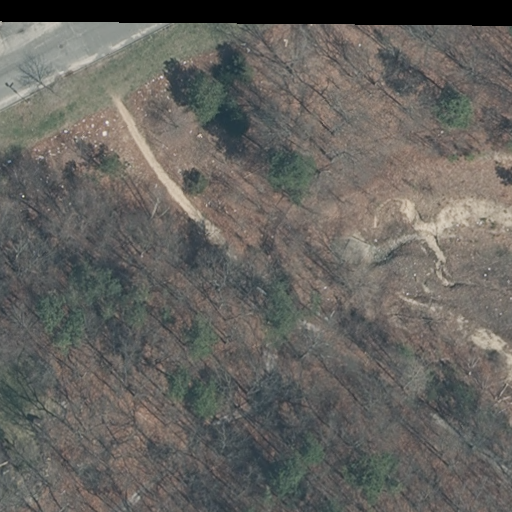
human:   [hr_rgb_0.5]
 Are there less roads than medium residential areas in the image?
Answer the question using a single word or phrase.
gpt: no

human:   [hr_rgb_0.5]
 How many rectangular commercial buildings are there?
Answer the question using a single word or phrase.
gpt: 0

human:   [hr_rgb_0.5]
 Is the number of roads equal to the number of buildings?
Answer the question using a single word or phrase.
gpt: no

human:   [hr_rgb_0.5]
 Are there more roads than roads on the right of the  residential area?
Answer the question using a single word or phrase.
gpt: yes

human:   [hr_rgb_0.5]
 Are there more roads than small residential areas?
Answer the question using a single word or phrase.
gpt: yes

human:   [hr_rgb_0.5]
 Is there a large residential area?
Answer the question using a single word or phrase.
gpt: yes

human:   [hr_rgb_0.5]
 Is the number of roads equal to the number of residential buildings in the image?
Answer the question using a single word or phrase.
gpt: no

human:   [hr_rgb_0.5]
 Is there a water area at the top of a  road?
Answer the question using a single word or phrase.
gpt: no

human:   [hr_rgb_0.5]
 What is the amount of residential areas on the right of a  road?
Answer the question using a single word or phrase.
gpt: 1

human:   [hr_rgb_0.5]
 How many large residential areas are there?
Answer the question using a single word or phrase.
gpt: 1

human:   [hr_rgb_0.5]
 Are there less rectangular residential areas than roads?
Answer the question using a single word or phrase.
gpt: yes

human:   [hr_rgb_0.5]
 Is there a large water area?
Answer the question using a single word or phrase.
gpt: no

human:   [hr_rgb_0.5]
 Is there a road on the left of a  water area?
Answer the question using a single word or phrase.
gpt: no

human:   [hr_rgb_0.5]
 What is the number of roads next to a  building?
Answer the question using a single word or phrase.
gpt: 0

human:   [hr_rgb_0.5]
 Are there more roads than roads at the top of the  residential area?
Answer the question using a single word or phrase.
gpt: no

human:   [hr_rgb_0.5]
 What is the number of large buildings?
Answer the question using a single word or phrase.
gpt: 0

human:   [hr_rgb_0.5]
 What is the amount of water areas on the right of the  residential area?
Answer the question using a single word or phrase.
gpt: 0

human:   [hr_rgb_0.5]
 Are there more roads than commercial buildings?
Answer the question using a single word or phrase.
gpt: yes

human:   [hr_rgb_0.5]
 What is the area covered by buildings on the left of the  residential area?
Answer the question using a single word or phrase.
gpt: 0m2

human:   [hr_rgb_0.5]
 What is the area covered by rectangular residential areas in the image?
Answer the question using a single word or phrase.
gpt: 7987m2

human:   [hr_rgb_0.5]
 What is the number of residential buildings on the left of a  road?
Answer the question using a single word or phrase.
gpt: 0

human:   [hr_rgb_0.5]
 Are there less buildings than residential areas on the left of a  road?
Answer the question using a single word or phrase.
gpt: no

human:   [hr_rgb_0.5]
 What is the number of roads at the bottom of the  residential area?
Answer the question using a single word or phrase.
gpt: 0

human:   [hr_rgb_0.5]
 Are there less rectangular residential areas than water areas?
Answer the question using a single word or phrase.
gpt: no

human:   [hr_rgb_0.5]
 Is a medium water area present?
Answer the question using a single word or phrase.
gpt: no

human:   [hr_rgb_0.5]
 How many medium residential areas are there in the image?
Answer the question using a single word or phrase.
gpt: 0

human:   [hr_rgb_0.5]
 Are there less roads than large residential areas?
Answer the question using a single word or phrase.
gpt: no

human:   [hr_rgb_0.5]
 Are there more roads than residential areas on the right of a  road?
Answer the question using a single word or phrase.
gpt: yes

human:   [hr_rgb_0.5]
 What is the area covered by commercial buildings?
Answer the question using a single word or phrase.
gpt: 0m2

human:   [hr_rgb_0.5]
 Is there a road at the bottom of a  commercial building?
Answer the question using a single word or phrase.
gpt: no

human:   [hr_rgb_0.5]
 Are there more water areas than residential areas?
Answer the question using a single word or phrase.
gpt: no

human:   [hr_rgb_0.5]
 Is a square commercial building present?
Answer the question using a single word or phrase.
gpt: no

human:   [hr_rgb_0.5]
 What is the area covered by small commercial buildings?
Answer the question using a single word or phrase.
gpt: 0m2

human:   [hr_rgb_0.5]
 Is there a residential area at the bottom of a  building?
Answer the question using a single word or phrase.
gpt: no

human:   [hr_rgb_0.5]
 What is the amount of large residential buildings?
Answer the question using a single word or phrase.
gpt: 0

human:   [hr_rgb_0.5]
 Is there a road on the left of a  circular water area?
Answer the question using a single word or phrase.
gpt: no